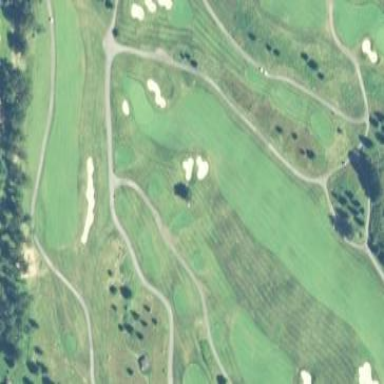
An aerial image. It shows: Scenic golf fairway.